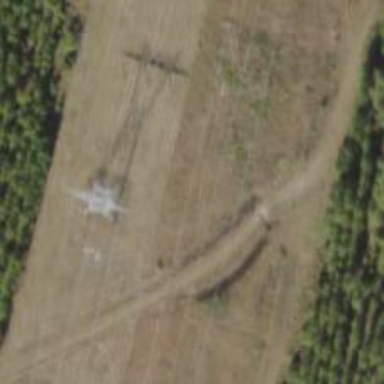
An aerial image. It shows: Lattice structure tower used for power transmission.